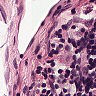
Metastatic tissue present: no